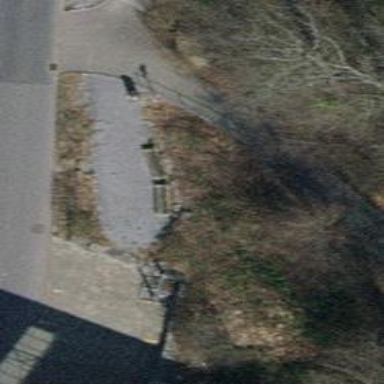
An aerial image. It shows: Brown bench in the vicinity.